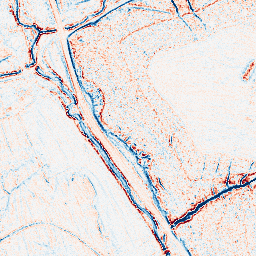
Category: edge_preserving
Decomposition family: anisotropic_diffusion
Decomposition parameters: iterations: 5
kappa: 50
gamma: 0.15
Upsampling method: sinc_hamming
Upsampling parameters: scale: 2
kernel_size: 8
Upsampling scale: 2